Interaction volume radius: 5 \u00c5
Interaction volume height: 15 \u00c5
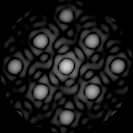
Disorder parameter: 0.066